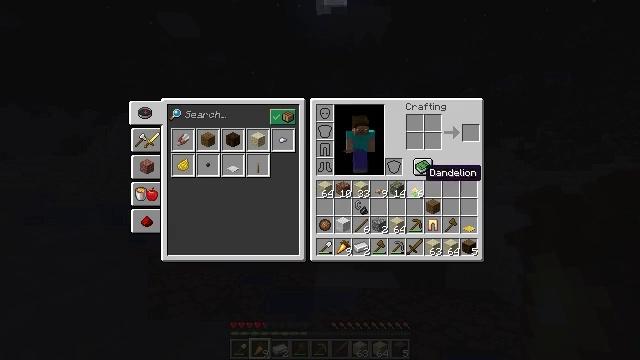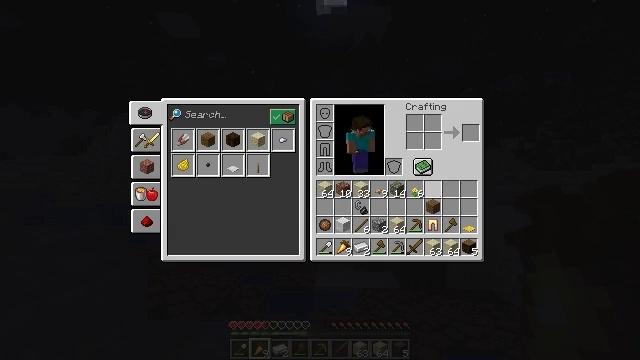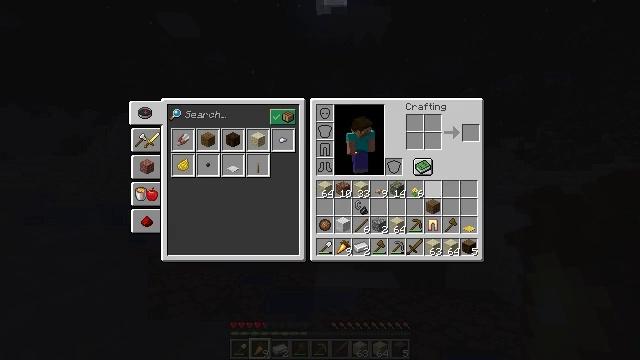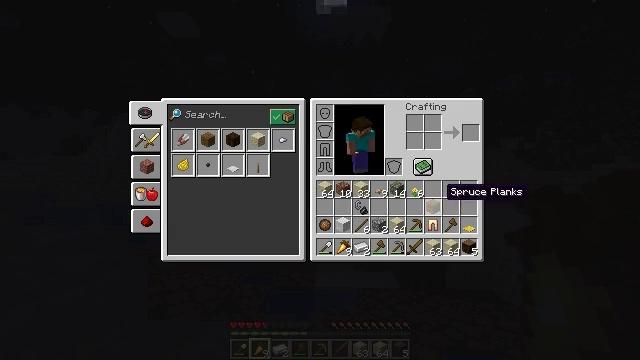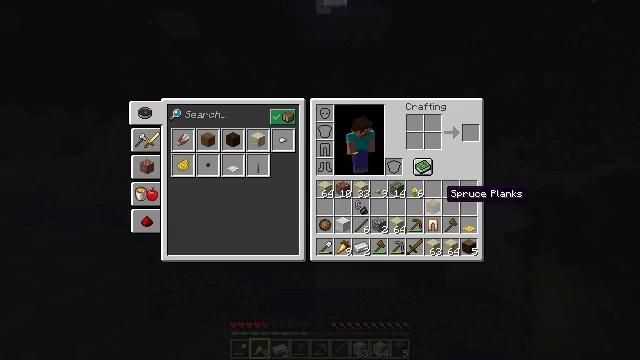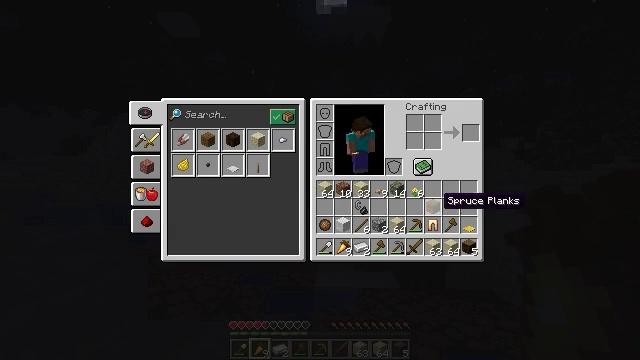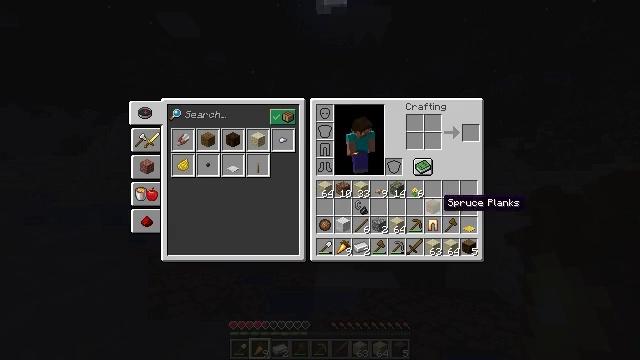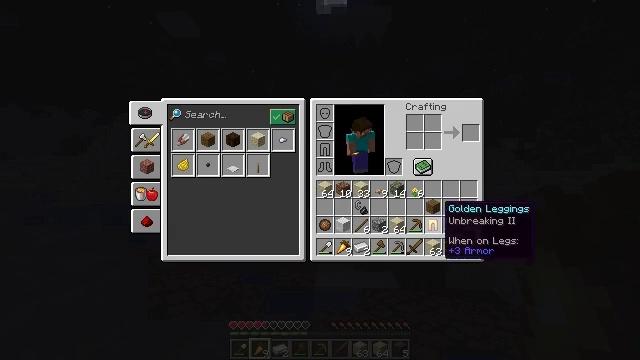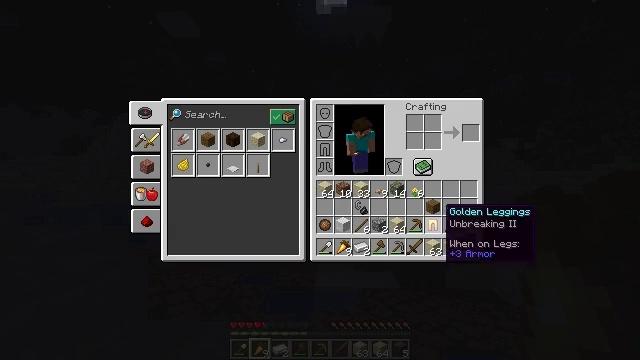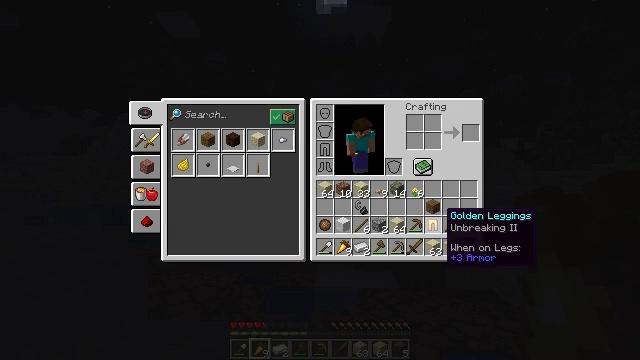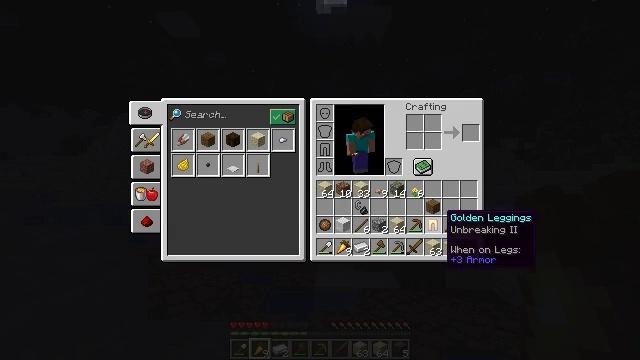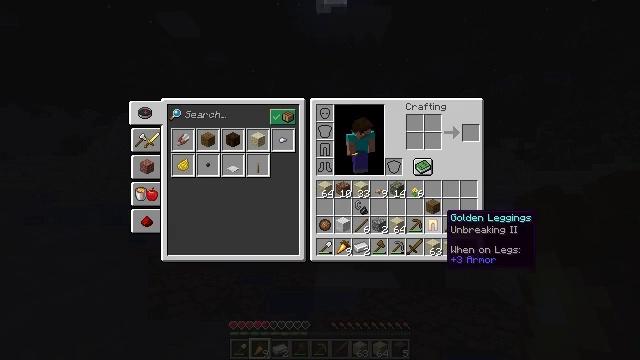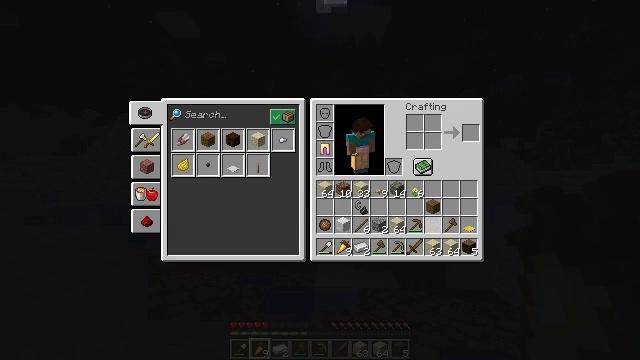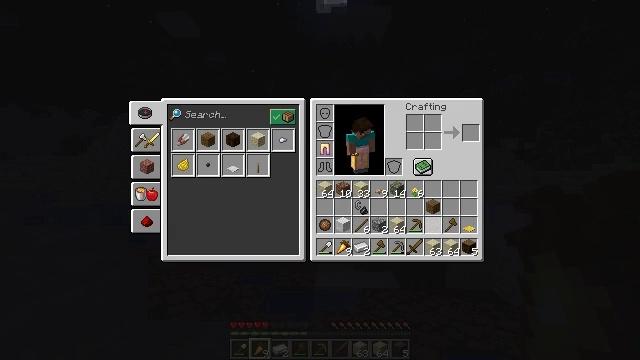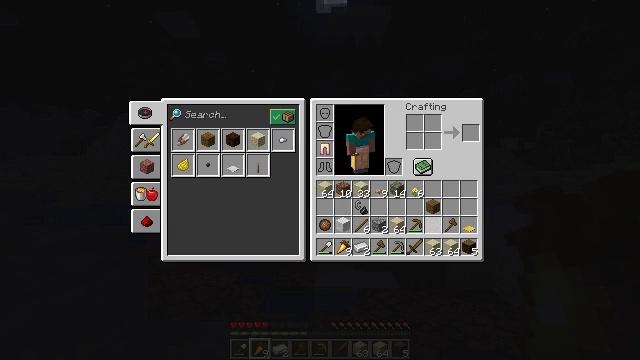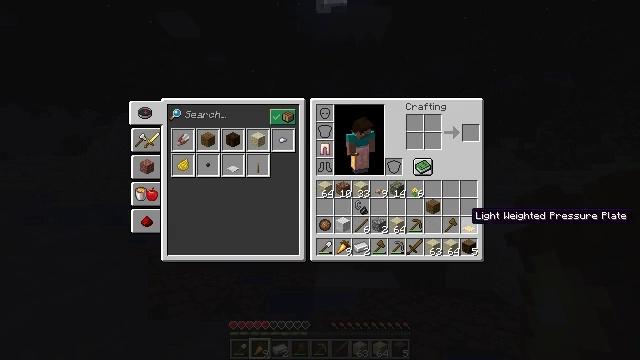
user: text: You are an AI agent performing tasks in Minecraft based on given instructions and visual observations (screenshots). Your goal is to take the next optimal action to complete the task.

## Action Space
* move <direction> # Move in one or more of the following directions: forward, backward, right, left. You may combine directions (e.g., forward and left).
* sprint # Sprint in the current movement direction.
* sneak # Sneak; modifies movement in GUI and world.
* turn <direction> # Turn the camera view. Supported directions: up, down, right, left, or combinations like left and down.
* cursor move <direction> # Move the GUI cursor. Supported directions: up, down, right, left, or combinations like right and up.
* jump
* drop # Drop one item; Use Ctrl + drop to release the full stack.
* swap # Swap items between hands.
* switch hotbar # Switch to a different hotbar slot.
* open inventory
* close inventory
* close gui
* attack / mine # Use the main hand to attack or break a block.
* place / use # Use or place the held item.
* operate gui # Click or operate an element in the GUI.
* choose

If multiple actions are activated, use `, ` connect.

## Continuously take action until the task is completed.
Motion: motion action
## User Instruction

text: Attack the stone brick slab to gather it.
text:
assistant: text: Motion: cursor move right and down
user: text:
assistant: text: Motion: no_op
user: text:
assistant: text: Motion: no_op
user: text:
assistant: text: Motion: no_op
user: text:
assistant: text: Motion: no_op
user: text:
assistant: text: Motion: no_op
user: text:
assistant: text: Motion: no_op
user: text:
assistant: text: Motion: no_op
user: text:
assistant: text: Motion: no_op
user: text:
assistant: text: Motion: sneak
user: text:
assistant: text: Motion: sneak
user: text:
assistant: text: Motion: sneak, operate gui
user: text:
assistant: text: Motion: sneak, operate gui
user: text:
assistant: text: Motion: sneak
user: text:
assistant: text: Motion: sneak, cursor move right
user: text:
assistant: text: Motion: sneak, cursor move right
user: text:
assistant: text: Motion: sneak
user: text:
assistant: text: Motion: sneak
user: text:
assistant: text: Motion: no_op
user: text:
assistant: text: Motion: no_op
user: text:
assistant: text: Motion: no_op
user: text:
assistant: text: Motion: no_op
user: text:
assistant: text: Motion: no_op
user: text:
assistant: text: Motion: no_op
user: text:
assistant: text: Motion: no_op
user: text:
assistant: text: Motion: no_op
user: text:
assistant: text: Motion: no_op
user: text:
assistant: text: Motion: no_op
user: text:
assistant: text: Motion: no_op
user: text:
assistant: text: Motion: no_op